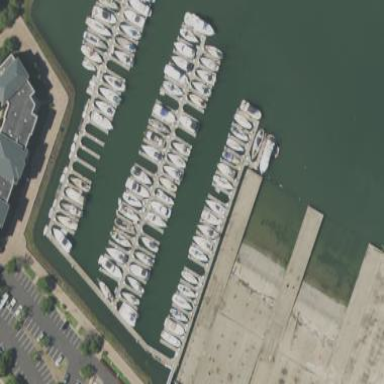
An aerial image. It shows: Marina area for leisure land.